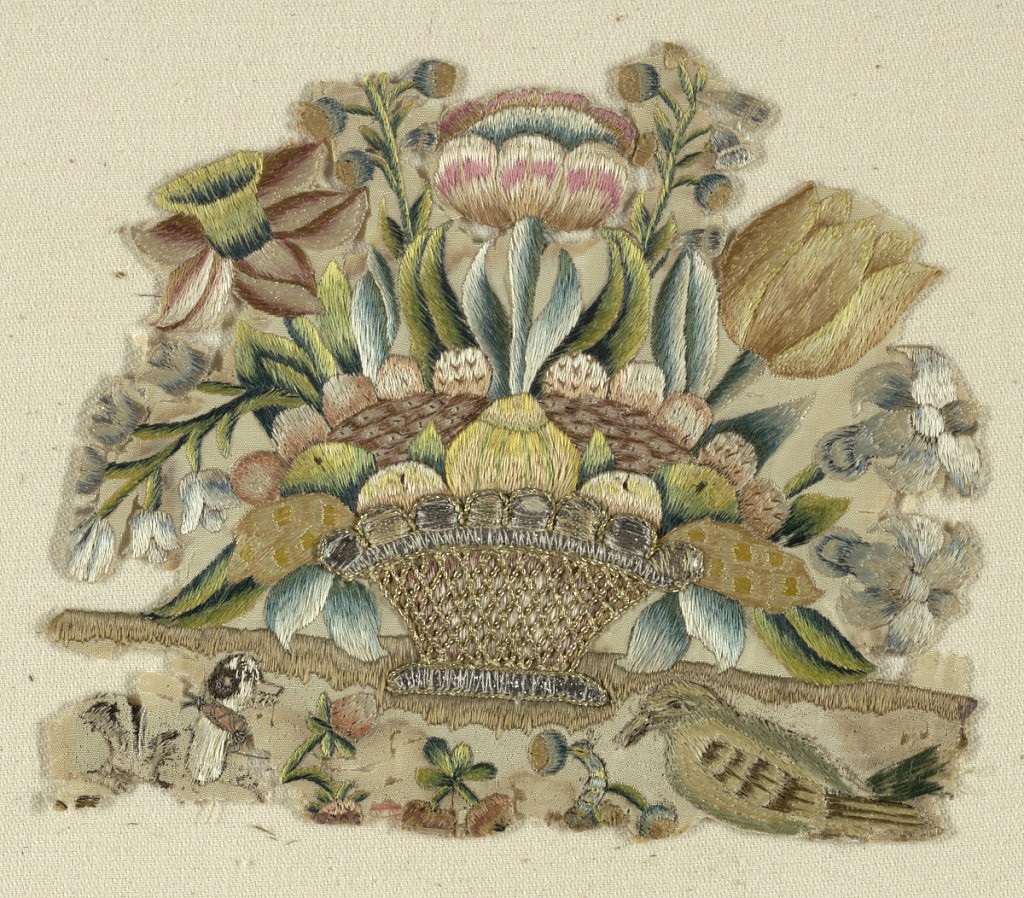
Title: Fragment
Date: early 18th century
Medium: silk, metallic thread Technique: embroidered
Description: Fragment depicting a basket of flowers resting on the ground with a bird and flowers in the foreground.